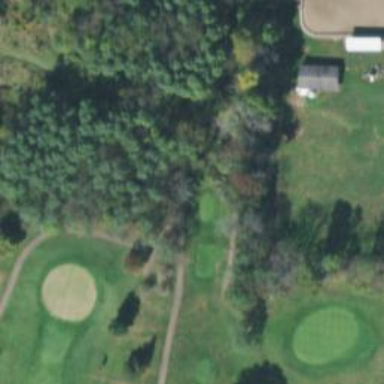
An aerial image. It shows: Pathway for golfing.